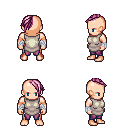
a pixel art fantasy rpg character, male body template, human, light skin, white tunic, magenta pants, pink long mohawk hairstyle, white cloth bandages, four views (front, back, left, right), 2x2 character sprite sheet, small pixel art, hard edges, no anti-aliasing